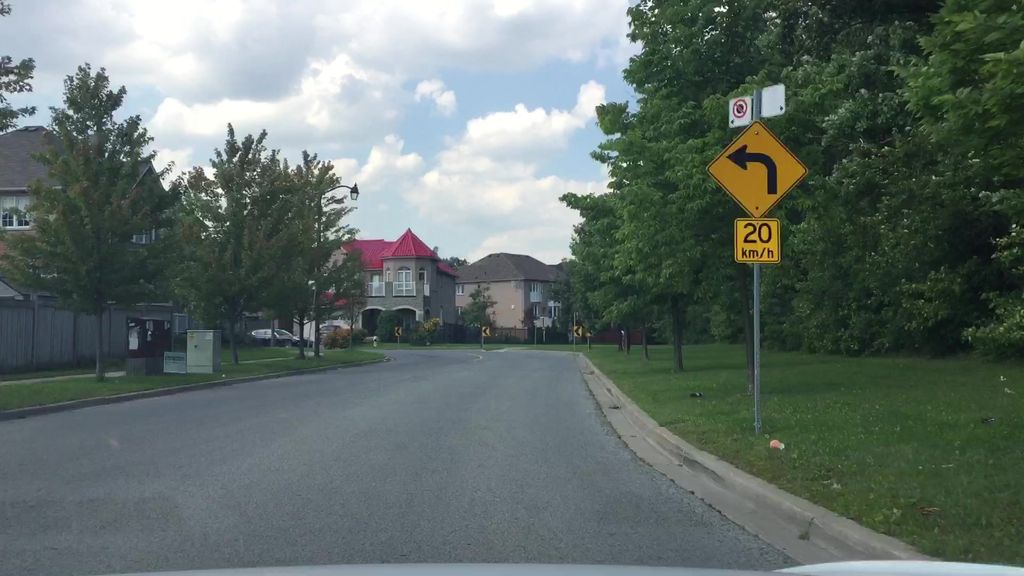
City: toronto